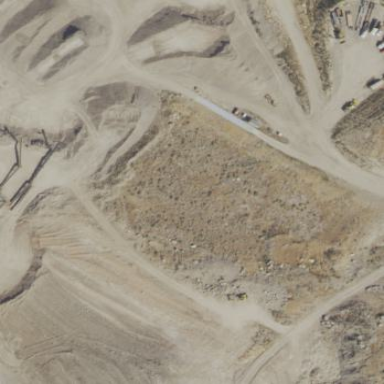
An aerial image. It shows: Quarry area.